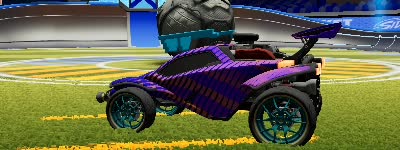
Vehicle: octane